【题型】解答题　【知识点】平面几何　【难度】hard
如图：

(1)（1）基本模型：如图 1，在 $\triangle ABC$ 中，点 $D$ 为 $AB$ 边上一点，点 $E$ 为 $AC$ 边上一点，过点 $C$ 作 $CF \parallel AB$ 交射线 $DE$ 于 $F$，且 $DE = EF$，求 $AE$ 与 $CE$ 之间的数量关系；

(2) 模型应用：$\triangle ABC$ 为等边三角形，点 $D$ 为 $AC$ 边上一点，射线 $BD$ 绕点 $B$ 逆时针旋转 $60^\circ$ 得到射线 $BE$，射线 $BE$ 与 $CA$ 延长线交于 $E$，点 $F$ 为 $AB$ 边上一点，线段 $CF$ 与 $BD$ 交于点 $M$，若 $\dfrac{FM}{CM} = k$，求 $CE$，$CB$，$BF$ 之间的数量关系；

(3) 拓展应用：在（2）的条件下，当 $AE = \dfrac{1}{4}AC$，$F$ 为 $AB$ 中点时，将线段 $CF$ 绕点 $C$ 旋转得到线段 $CF'$；线段 $CF'$ 与射线 $BD$ 交于点 $M'$；若 $F'$ 到线段 $AC$ 的距离为 $\dfrac{\sqrt{2}}{2}AC$ 的长度，请直接写出 $\dfrac{F'M'}{CM'}$ 的值。
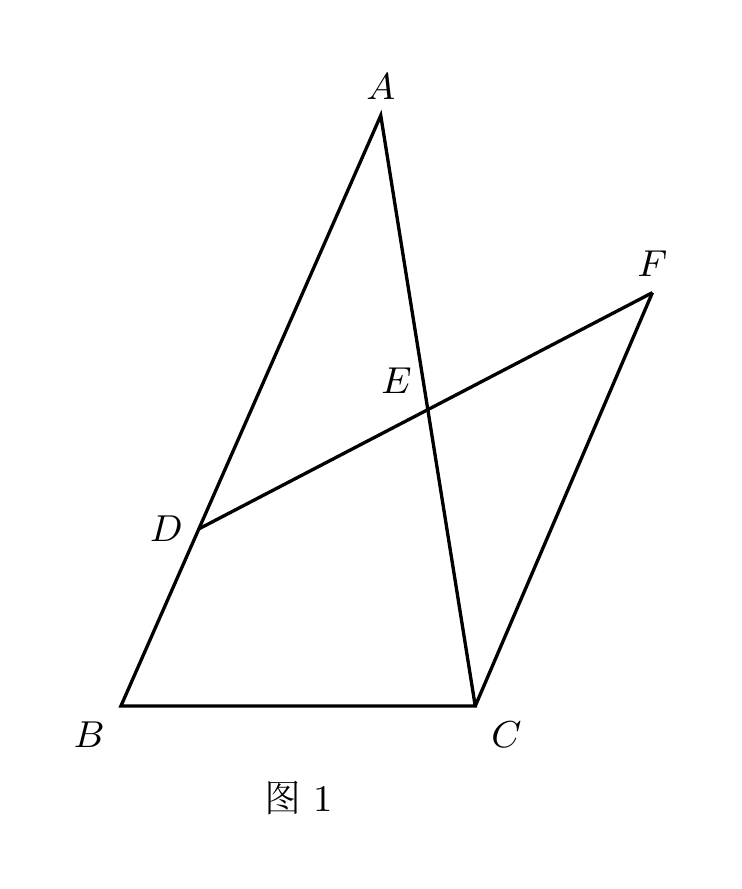
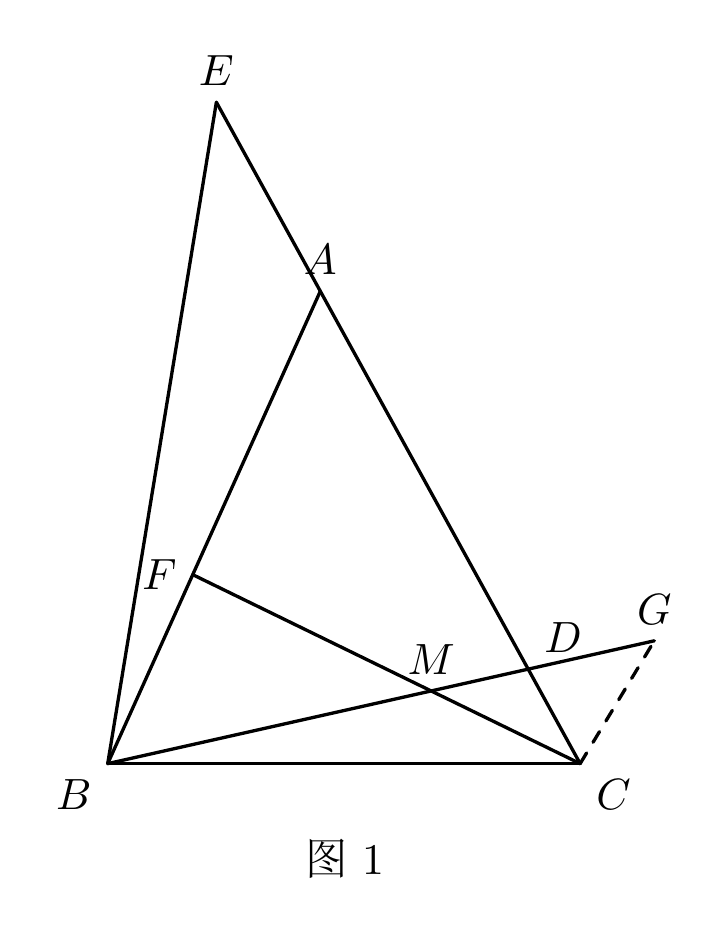
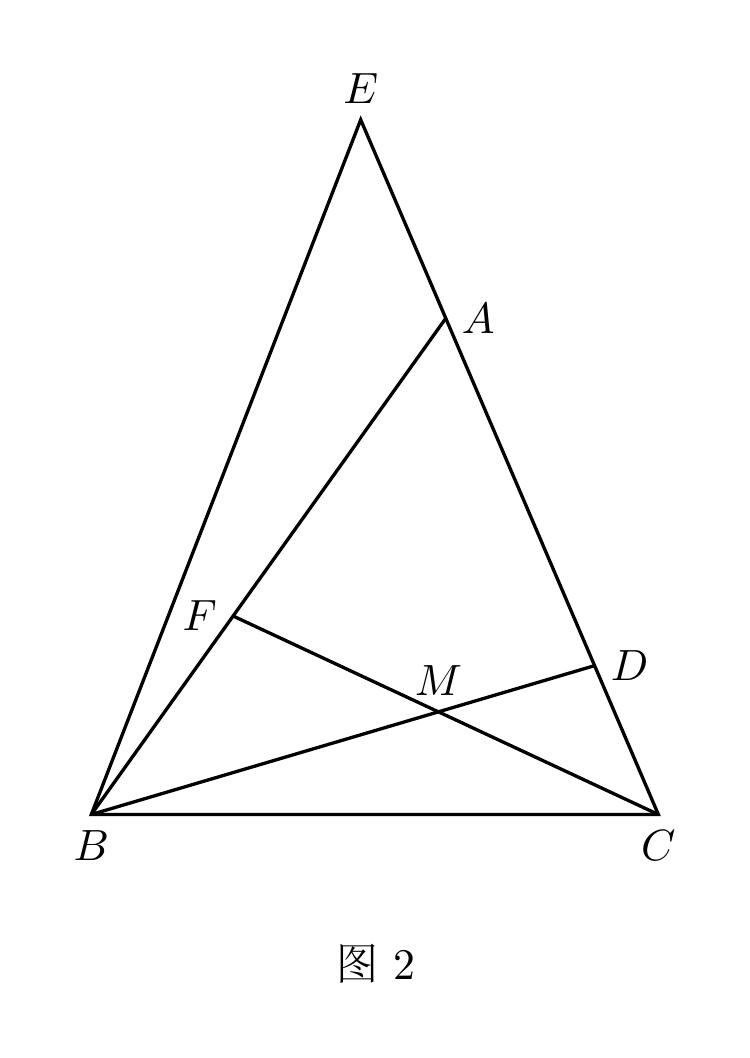
【解答】
答案】(1) $AE = CE$

(2) $CE = \dfrac{1}{k}BF + BC$

(3) $\dfrac{3 - \sqrt{6}}{2}$ 或 $\dfrac{3 + \sqrt{6}}{2}$

【分析】（1）证明 $\triangle ADE \cong \triangle CFE$，从而得出结论；

（2）作 $CG \parallel AB$ 交 $BD$ 的延长线于 $G$，证明 $\triangle CMG \sim \triangle FMB$，可得出 $CG = \dfrac{1}{k}BF$，可证明 $\triangle ABE \cong \triangle CBG$，从而 $AE = CG = \dfrac{1}{k}BF$，进一步得出结果；

（3）作 $F'H \perp AC$ 于 $H$，连接 $BH$，作 $M'T \perp AC$ 于 $T$，不妨设 $AC = 4$，可表示出 $AE = 1$，$CE = 5$，$CF' = CF = 2\sqrt{3}$，$F'H = 2\sqrt{2}$，$CH = 2$，从而得出点 $H$ 时 $AC$ 的中点，根据 $CG \parallel AB$，可以求得 $CD = \dfrac{1}{5}AC = \dfrac{4}{5}$，然后解三角形 $CDM'$，进而求得 $CM'$，进一步得出结果。

【详解】（1）解：$AE = CE$，理由如下：

$\because CF \parallel AB$，

$\therefore \angle A = \angle ECF$，$\angle ADE = \angle F$，

$\because DE = EF$，

$\therefore \triangle ADE \cong \triangle CFE(\text{AAS})$，

$\therefore AE = CE$；

（2）解：如图 1，

作 $CG \parallel AB$ 交 $BD$ 的延长线于 $G$，

$\therefore \triangle CMG \sim \triangle FMB$，$\angle ACG = \angle BAC$，

$\therefore \dfrac{CG}{BF} = \dfrac{CM}{FM} = \dfrac{1}{k}$，

$\therefore CG = \dfrac{1}{k}BF$，

$\because \triangle ABC$ 是等边三角形，

$\therefore BC = AB = AC$，$\angle BAC = \angle ACB = \angle ABC = 60^\circ$，

$\therefore \angle ACG = 60^\circ$，$\angle BAE = 180^\circ - \angle BAC = 120^\circ$，

$\therefore \angle BCG = \angle ACB + \angle ACG = 120^\circ$，

$\therefore \angle BCG = \angle BAE$，

$\because \angle EBD = 60^\circ$，

$\therefore \angle EBD = \angle ABC$，

$\therefore \angle EBD - \angle ABD = \angle ABC - \angle ABD$，

$\therefore \angle ABE = \angle CBG$，

$\therefore \triangle ABE \cong \triangle CBG(\text{ASA})$，

$\therefore AE = CG = \dfrac{1}{k}BF$，

$\because CE = AE + AC$，

$\therefore CE = \dfrac{1}{k}BF + BC$；

（3）当线段 $CF$ 绕点 $C$ 顺时针旋转得到线段 $CF'$ 时，作 $F'H \perp AC$ 于 $H$，连接 $BH$，作 $M'T \perp AC$ 于 $T$，如图 2，

不妨设 $AC = 4$，则 $AE = 1$，$CE = 5$，$CF' = CF = \dfrac{\sqrt{3}}{2}AC = 2\sqrt{3}$，$F'H = \dfrac{\sqrt{2}}{2}AC = 2\sqrt{2}$，

$\therefore CH = \sqrt{(2\sqrt{3})^2 - (2\sqrt{2})^2} = 2$，

$\therefore BH \perp AC$，

$\therefore BH = 2\sqrt{3}$，

$\because \tan \angle HCF' = \tan \angle TCM'$，

$\therefore \dfrac{M'T}{CT} = \dfrac{HF'}{CH} = \dfrac{2\sqrt{2}}{2} = \sqrt{2}$，

设 $M'T = \sqrt{2}x$，$CT = x$，

由（2）可知：$CG = AE = 1$，

$\because CG \parallel AB$，

$\therefore \dfrac{CD}{AD} = \dfrac{CG}{AB} = \dfrac{1}{4}$，

$\therefore CD = \dfrac{1}{5}AC = \dfrac{4}{5}$，

$\therefore DH = CH - CD = 2 - \dfrac{4}{5} = \dfrac{6}{5}$，

$\because \tan \angle TDM' = \tan \angle BDH = \dfrac{BH}{DH} = \dfrac{2\sqrt{3}}{\dfrac{6}{5}} = \dfrac{5\sqrt{3}}{3} = \dfrac{M'T}{DT}$，

$\therefore \dfrac{\sqrt{2}x}{DT} = \dfrac{5\sqrt{3}}{3}$，

$\therefore DT = \dfrac{\sqrt{6}}{5}x$，

由 $CT + DT = CD$ 得，

$x + \dfrac{\sqrt{6}}{5}x = \dfrac{4}{5}$，

$\therefore x = \dfrac{4(5 - \sqrt{6})}{19}$，

$\therefore CM' = \sqrt{3}x = \dfrac{4\sqrt{3}(5 - \sqrt{6})}{19}$，

$\therefore F'M' = 2\sqrt{3} - \dfrac{4\sqrt{3}(5 - \sqrt{6})}{19}$，

$\therefore \dfrac{F'M'}{CM'} = \dfrac{2\sqrt{3} - \dfrac{4\sqrt{3}(5 - \sqrt{6})}{19}}{\dfrac{4\sqrt{3}(5 - \sqrt{6})}{19}} = \dfrac{3 - \sqrt{6}}{2}$；

当线段 $CF$ 绕点 $C$ 逆时针旋转得到线段 $CF'$ 时，

同理可得：$\dfrac{F'M'}{CM'} = \dfrac{3 + \sqrt{6}}{2}$；

综上所述，$\dfrac{F'M'}{CM'}$ 的值为 $\dfrac{3 - \sqrt{6}}{2}$ 或 $\dfrac{3 + \sqrt{6}}{2}$。

【点睛】本题考查了等边三角形性质，全等三角形的判定和性质，相似三角形的判定和性质以及解直角三角形等知识，解决问题的关键是作辅助线，构造全等三角形。
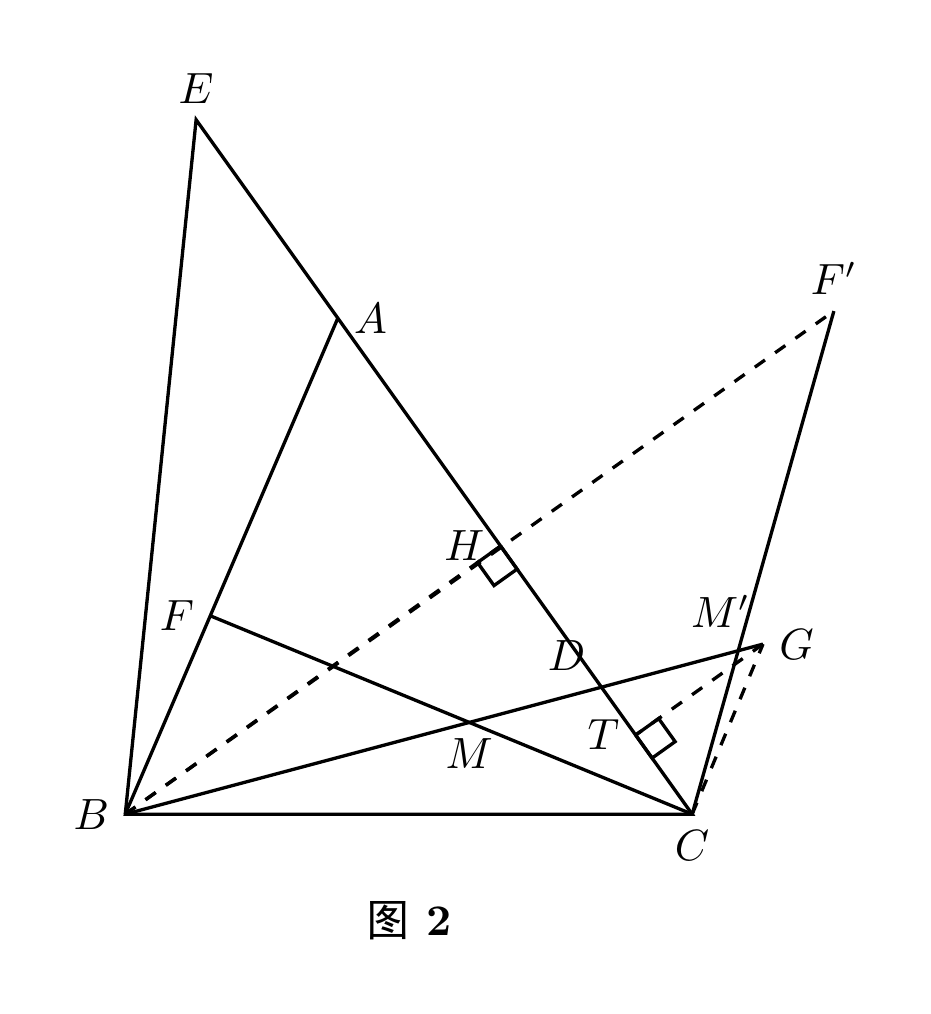
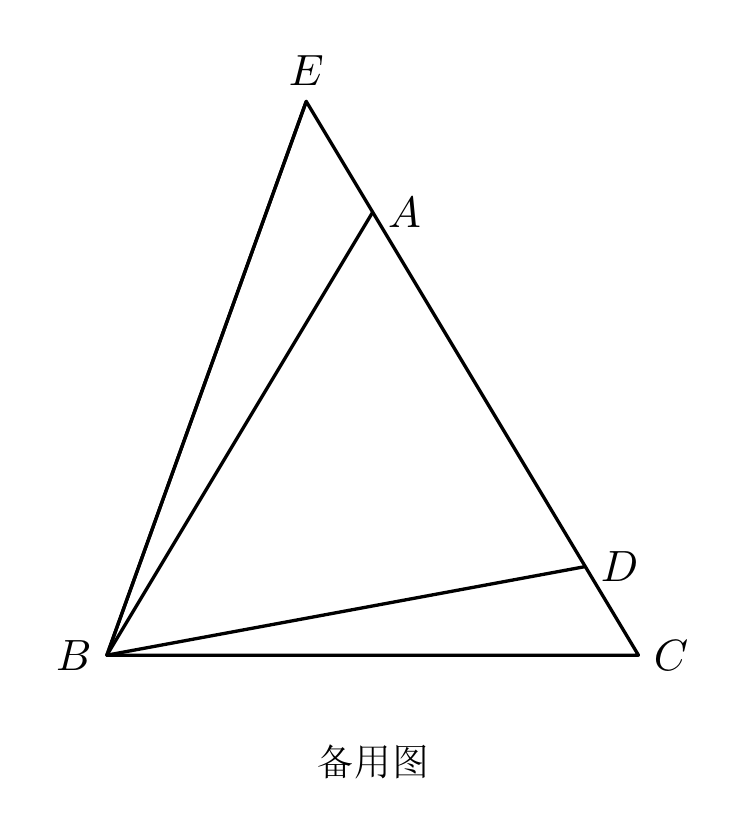